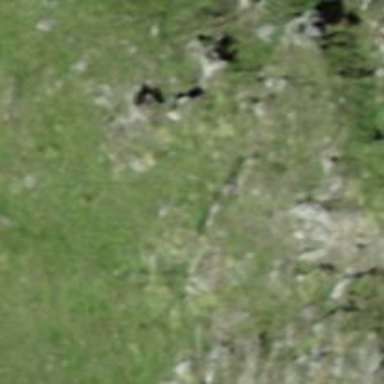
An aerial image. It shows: Natural cliff.